Interaction volume radius: 10 \u00c5
Interaction volume height: 40 \u00c5
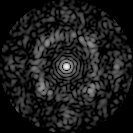
Disorder parameter: 0.6833